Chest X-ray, PA view. Patient: 59 years old, sex M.
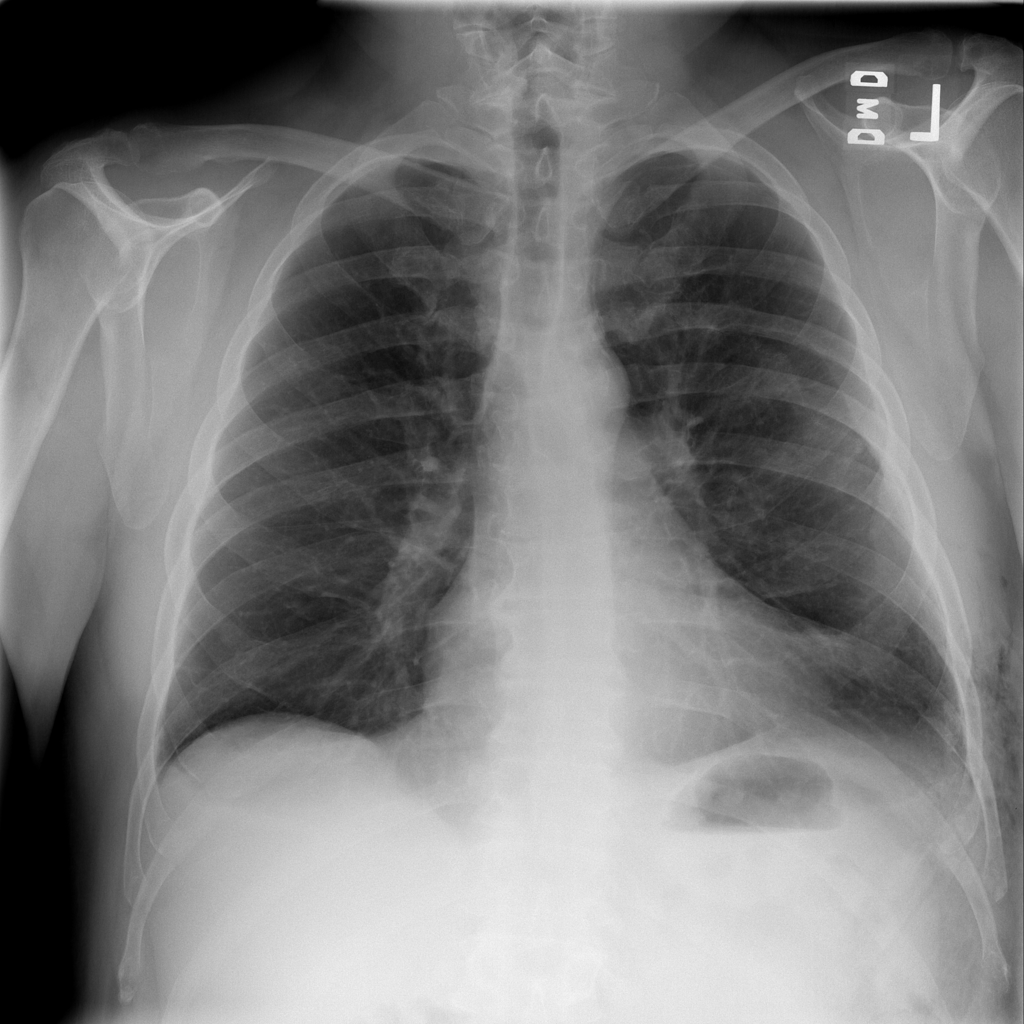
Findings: Atelectasis, Emphysema, Pneumothorax